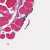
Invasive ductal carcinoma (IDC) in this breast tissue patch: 0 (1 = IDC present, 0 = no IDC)